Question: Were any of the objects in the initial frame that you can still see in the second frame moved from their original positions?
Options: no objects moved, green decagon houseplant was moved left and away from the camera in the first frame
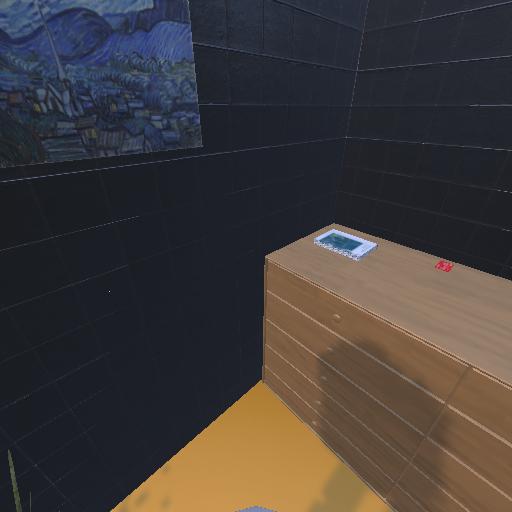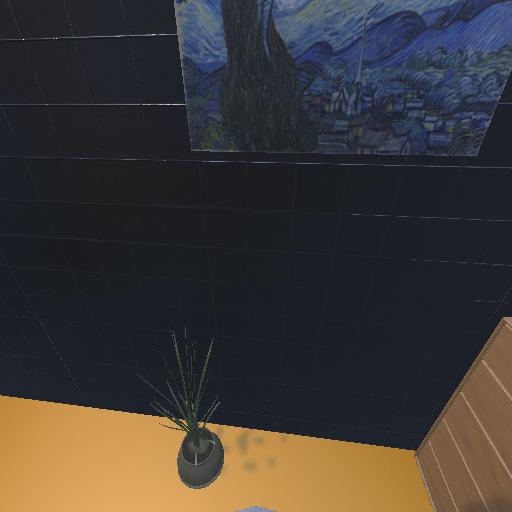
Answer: no objects moved